Question: I'm having trouble with this. I've got "WorkItem" which has a method DoWork. WorkItem can have dependencies which MUST complete before it does, otherwise it throws an exception.
Here's a diagram, where each item (A, B, C, etc.) is a WorkItem. The first items off the rank should thus be A, B, E, as they have no dependencies.

So I throw "G" to DoWorkForTask, but my exception throws itself, proving that, say, A and B haven't completed before C runs. The whole tiny project is <URL>
'''
private void DoWorkForTask(WorkItem item)
{
// NOTE: item relies on Dependents to complete before it proceeds
Task.Factory.StartNew(() =>
{
foreach (var child in item.Dependents)
{
Task.Factory.StartNew(child.DoWork, TaskCreationOptions.AttachedToParent);
if (child.Dependents.Count > 0)
DoWorkForTask(child);
}
item.DoWork();
}, TaskCreationOptions.AttachedToParent);
}
'''
Note that I've read <URL> and it does not solve the issue.
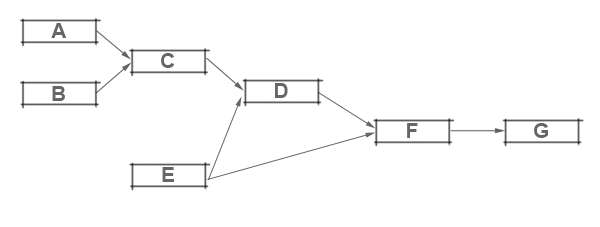
Answer: I'm not sure why you want to encapsulate the structure of the "workflow" into the WorkItem class. But if you don't really need to, something antecedent-based like this would work:
'''
var A = Task.Factory.StartNew(
() => Console.WriteLine("A"));
var B = Task.Factory.StartNew(
() => Console.WriteLine("B"));
var E = Task.Factory.StartNew(
() => Console.WriteLine("E"));
var C = Task.Factory.StartNew(
() => { Task.WaitAll(A, B); Console.WriteLine("C"); });
var D = Task.Factory.StartNew(
() => { Task.WaitAll(C, E); Console.WriteLine("D"); });
Task.Factory.StartNew(
() => { Task.WaitAll(E, D); Console.WriteLine("F"); })
.ContinueWith(a => Console.WriteLine("G"));
'''